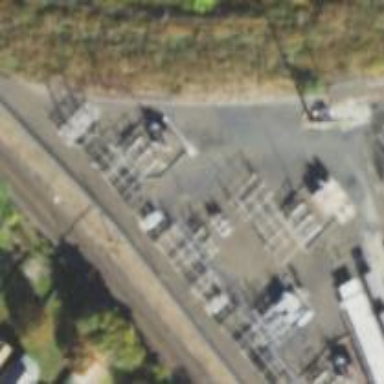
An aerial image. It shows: Switch used for power control.